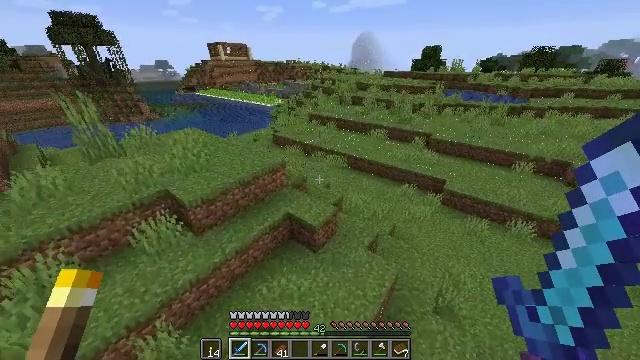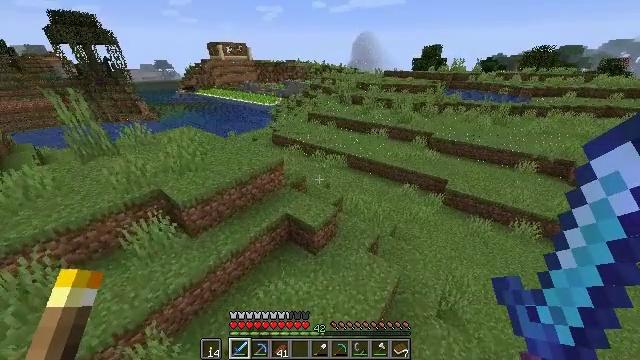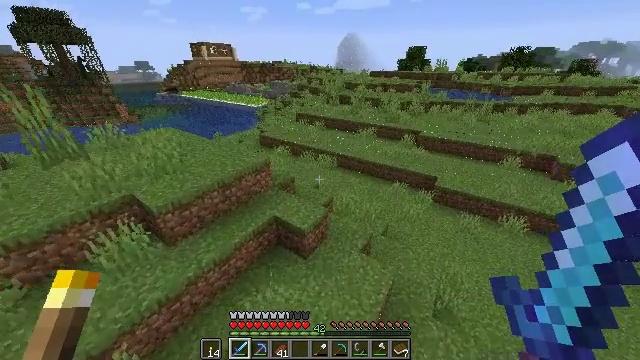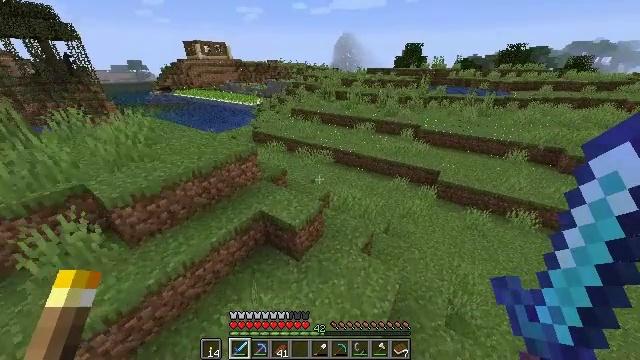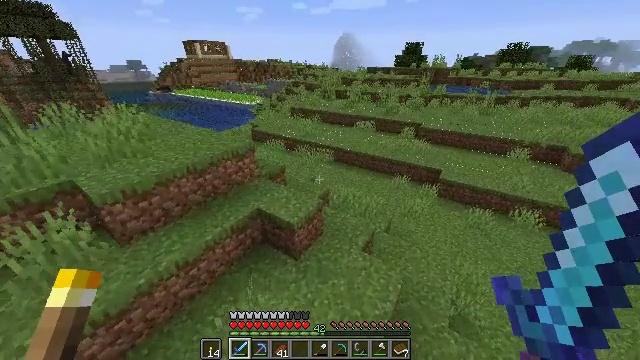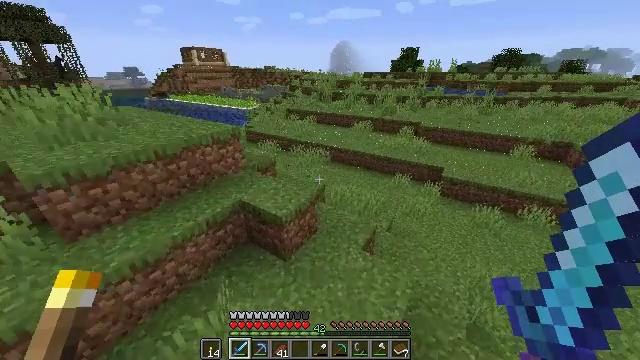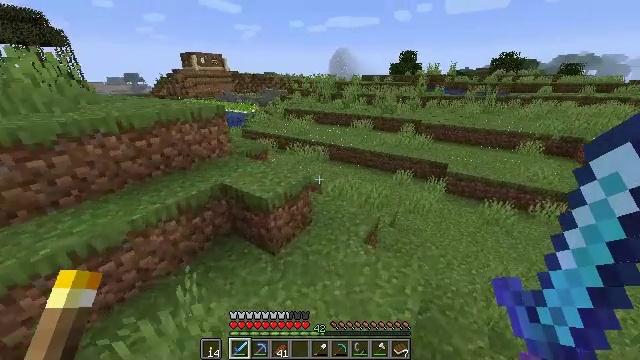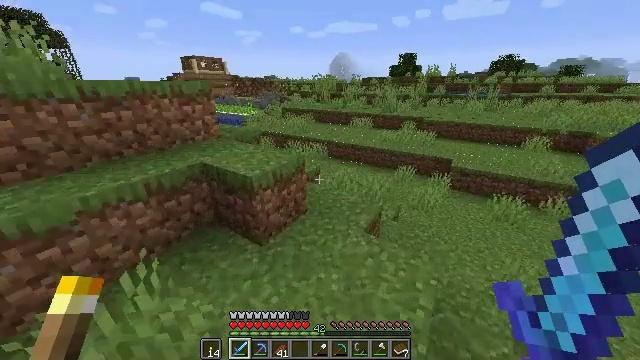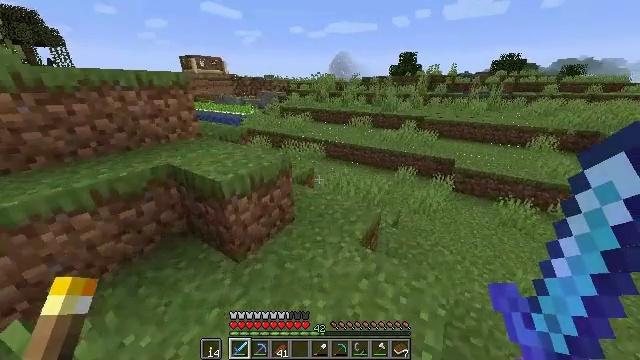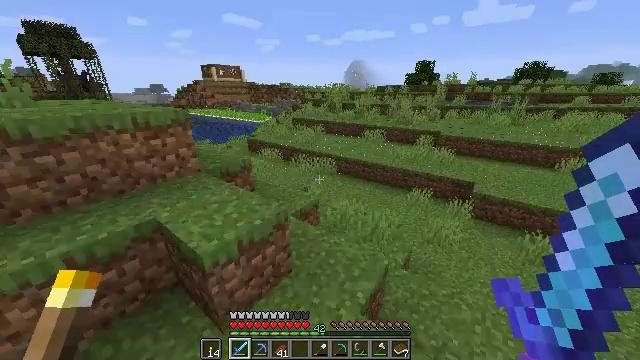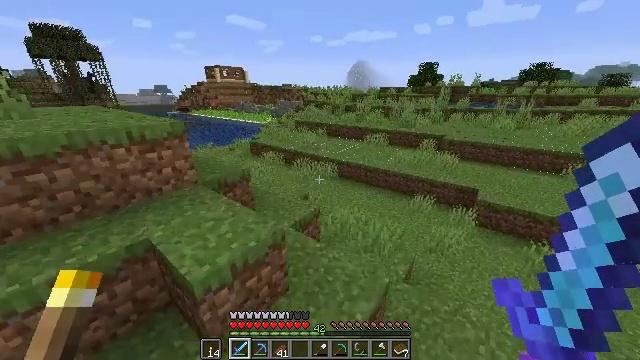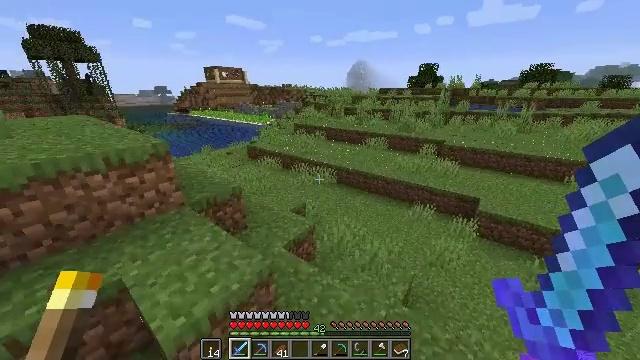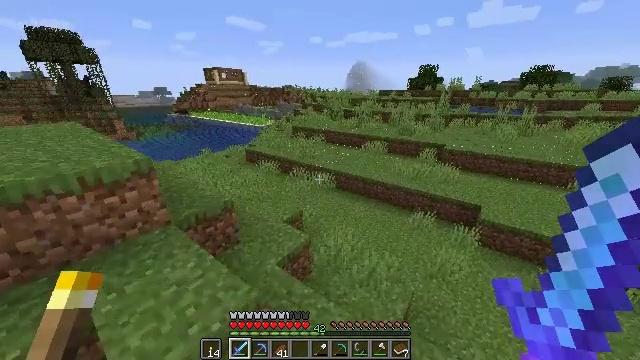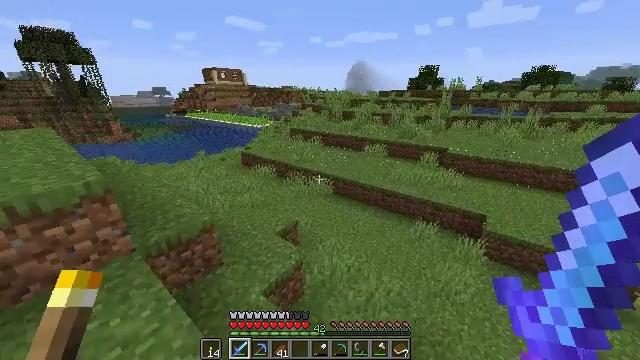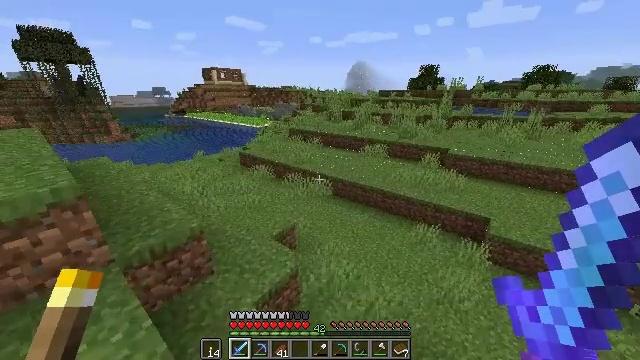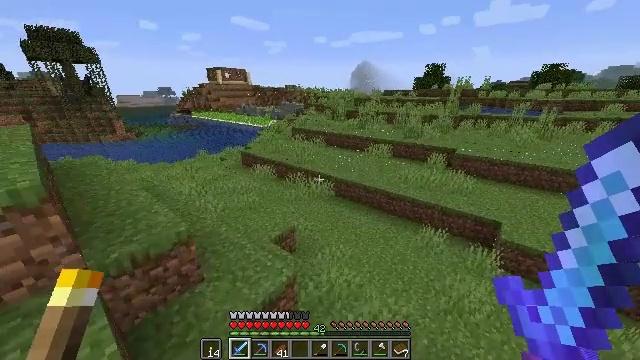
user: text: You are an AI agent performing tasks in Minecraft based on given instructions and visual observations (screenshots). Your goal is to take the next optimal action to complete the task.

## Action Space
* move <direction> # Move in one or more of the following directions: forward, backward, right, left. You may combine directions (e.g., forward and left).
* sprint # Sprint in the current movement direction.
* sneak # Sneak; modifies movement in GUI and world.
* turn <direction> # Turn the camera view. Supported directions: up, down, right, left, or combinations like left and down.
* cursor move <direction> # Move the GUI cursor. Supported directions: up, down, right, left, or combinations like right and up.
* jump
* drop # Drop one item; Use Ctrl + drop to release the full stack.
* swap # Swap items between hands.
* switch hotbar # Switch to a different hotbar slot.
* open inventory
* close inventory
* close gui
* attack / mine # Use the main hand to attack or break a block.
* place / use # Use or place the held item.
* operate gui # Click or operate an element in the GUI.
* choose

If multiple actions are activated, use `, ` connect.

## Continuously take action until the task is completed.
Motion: motion action
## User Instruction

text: Destroy the enchanting table to collect it.
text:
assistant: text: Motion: move forward, sprint, jump
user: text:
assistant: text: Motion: move forward and move right, turn right, jump
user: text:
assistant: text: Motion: move forward and move right, jump
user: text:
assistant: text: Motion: move forward and move right, jump
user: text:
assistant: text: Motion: move forward and move right, turn up, jump
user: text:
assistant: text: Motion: move forward and move right, sprint, turn up, jump
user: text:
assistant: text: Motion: move forward and move right, sprint, turn up, jump
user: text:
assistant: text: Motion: move forward and move right, sprint, jump
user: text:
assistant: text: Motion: move forward, sprint, turn left and up, jump
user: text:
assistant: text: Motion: move forward, sprint, jump
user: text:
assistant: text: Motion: move forward, sprint, jump
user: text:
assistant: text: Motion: move forward, sprint, jump
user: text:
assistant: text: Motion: move forward, sprint, jump
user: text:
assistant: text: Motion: move forward, sprint, jump
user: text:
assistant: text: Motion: move forward, sprint, turn left, jump
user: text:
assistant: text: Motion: move forward, sprint, jump
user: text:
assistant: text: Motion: move forward, sprint, jump
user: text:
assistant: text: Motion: move forward, sprint, turn left, jump
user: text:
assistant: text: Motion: move forward, sprint, jump
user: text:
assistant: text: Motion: move forward, sprint, turn left, jump
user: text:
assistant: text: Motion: move forward, sprint, turn left, jump
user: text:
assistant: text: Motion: move forward, sprint, jump
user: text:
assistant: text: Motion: move forward, sprint, turn left, jump
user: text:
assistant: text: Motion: move forward, jump
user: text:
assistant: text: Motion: move forward, jump
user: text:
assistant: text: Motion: move forward, jump
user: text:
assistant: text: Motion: move forward, jump
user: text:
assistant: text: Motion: move forward, sprint, turn up, jump
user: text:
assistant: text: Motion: move forward, sprint, turn up
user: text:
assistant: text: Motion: move forward, sprint, turn up